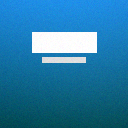
Screen state: on